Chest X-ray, PA view. Patient: 64 years old, sex M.
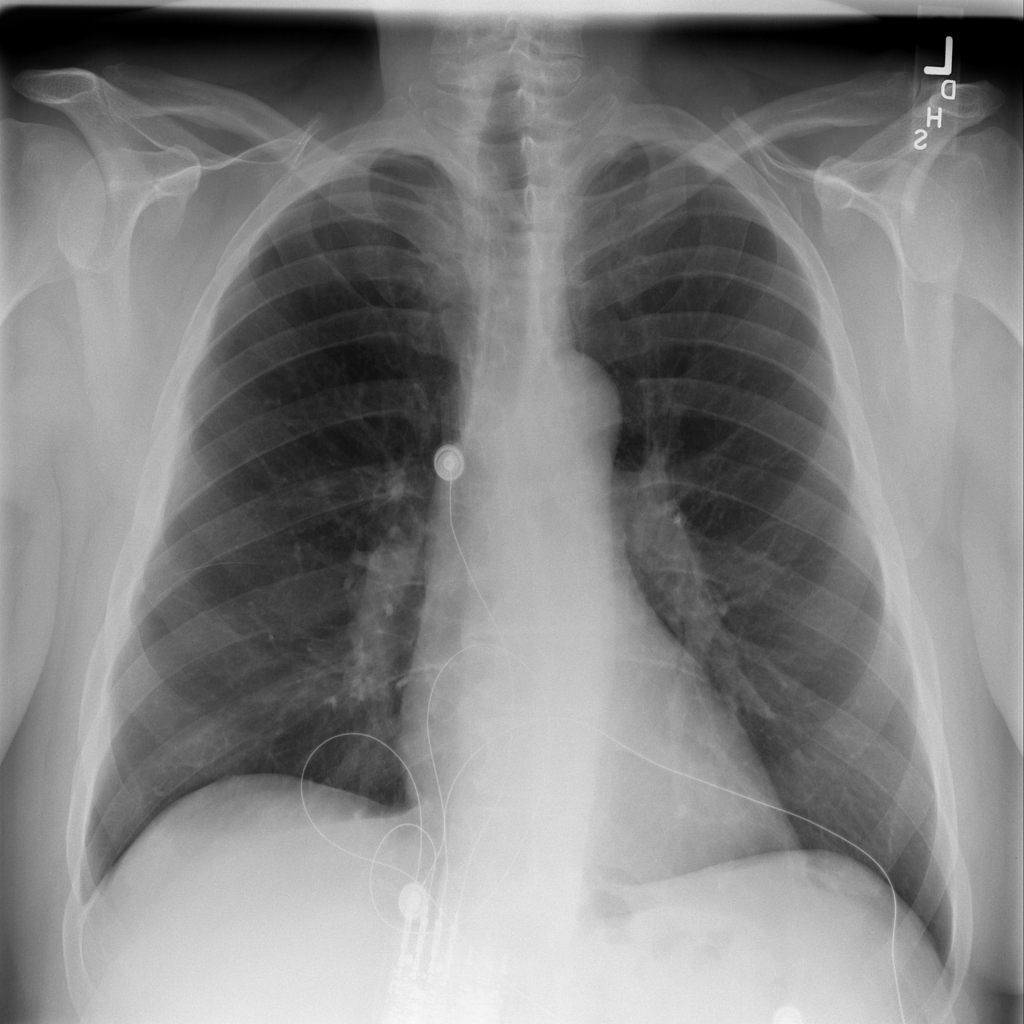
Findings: No Finding